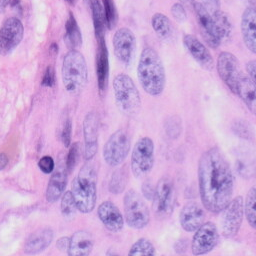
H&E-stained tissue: Skin